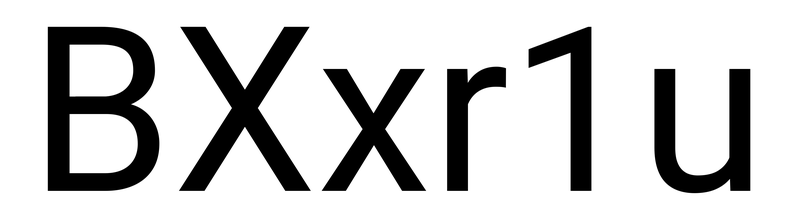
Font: Roboto_Regular